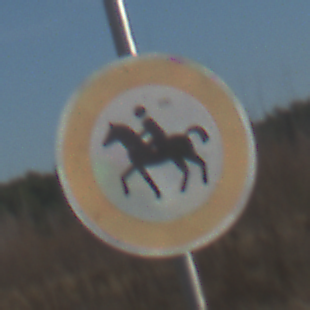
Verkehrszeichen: VerbotReiter
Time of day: MorningAfternoon
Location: Outdoor (Nature)
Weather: PartlyCloudy
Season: NotSpecified
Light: Natural